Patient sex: F
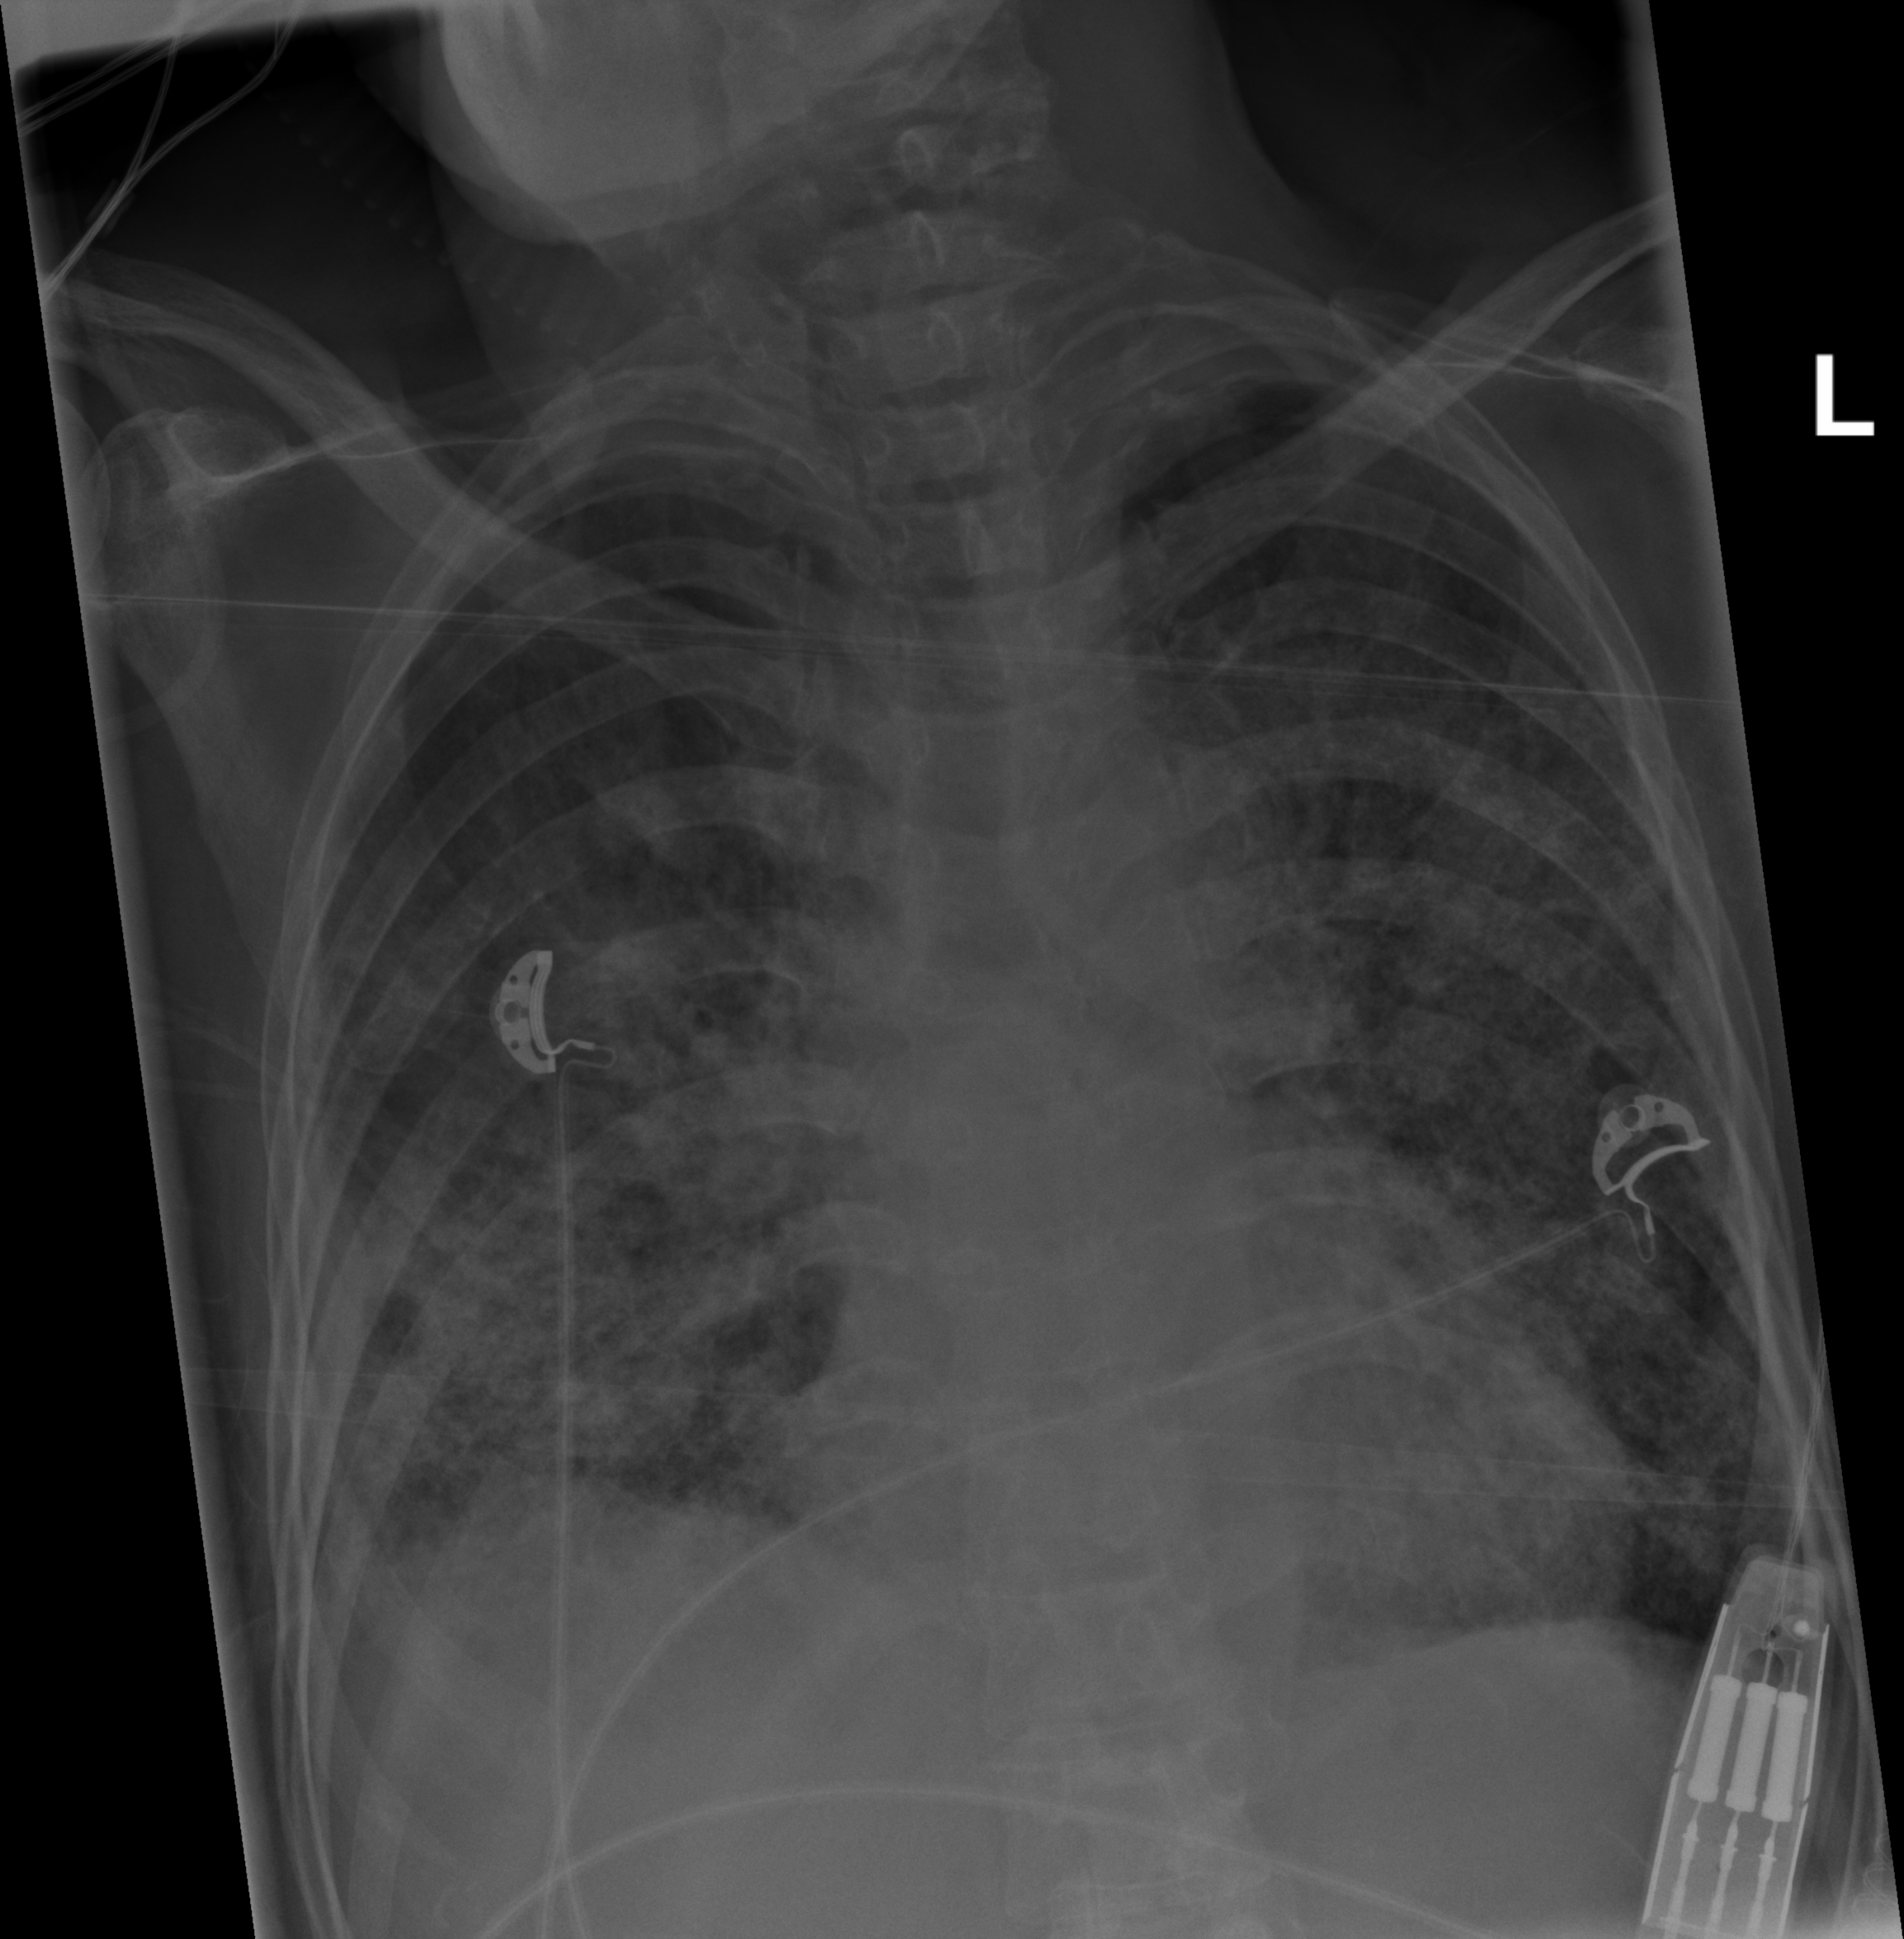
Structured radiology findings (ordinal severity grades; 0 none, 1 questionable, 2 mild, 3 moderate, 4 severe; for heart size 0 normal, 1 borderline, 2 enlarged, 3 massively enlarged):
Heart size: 0
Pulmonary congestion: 0
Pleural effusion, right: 2
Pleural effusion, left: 0
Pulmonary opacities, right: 3
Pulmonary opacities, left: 3
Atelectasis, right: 2
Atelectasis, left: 2